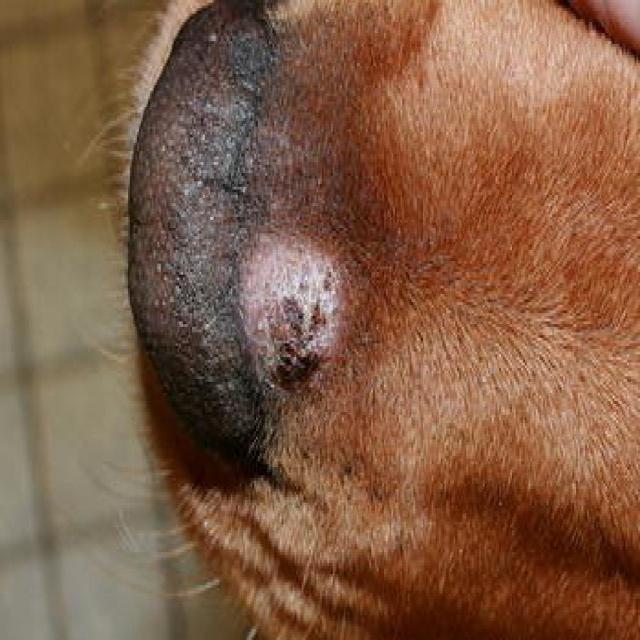
Canine ringworm (Dermatophytosis) — fungal infection caused by Microsporum or Trichophyton. Presents with circular alopecia, scaling, crusting, and broken hairs.